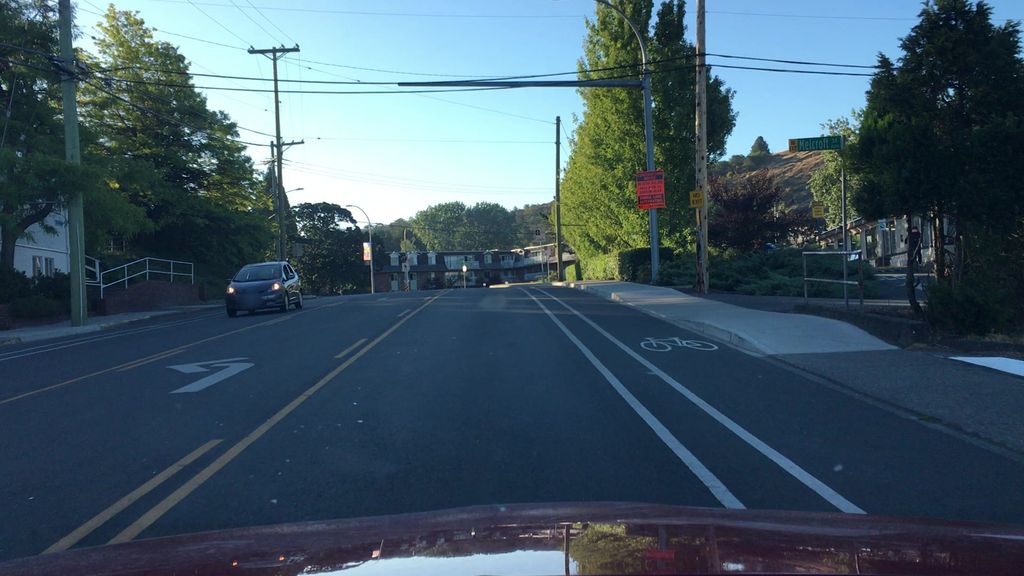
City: victoria